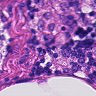
Metastatic tissue present: yes